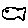
Label: fish